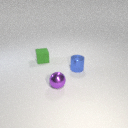
small green rubber cube behind small blue metal cylinder